Question: I have several input fields which are inside a listview entry. So now i'm trying
to style the CSS of the input fields in such a way that it looks like a normal listview entry.
The input field will be filled out by angular's ng-model, but this is not really important.
This is what i did so far, but i think i need help with margin/padding etc.
'''
// CSS input
.ui-input-text{
border: none !important;
box-shadow: none !important;
background-color : transparent;
}
// HTML
<ul data-role="listview" data-divider-theme="b">
<li data-role="list-divider">Verbraucher</li>
<li data-mini="true"> <a href="#">
// This should look like a "normal" listview entry!
<input type="text" ng-model="cust.firstname" name="cust_firstname" required>
</a></li>
...
'''

Both should look like the same!
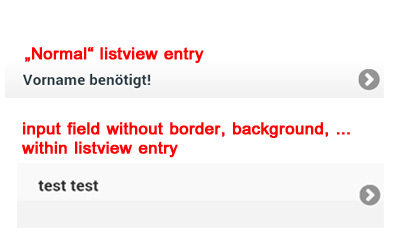
Answer: Try to add the following into your css:
'''
.ui-input-listview {
margin-top: -1em !important;
margin-bottom: -1em !important;
margin-left: -0.5em !important; /* If you want to fix left as well */
margin-right: -0.5em !important; /* If you want to fix right as well */
}
'''
And then, for the input in the listview, set the class to ui-input-listview
'''
<input class="ui-input-listview" type="text" ng-model="cust.firstname" name="cust_firstname" required="required">
'''
jsFiddle here - <URL>